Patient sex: M
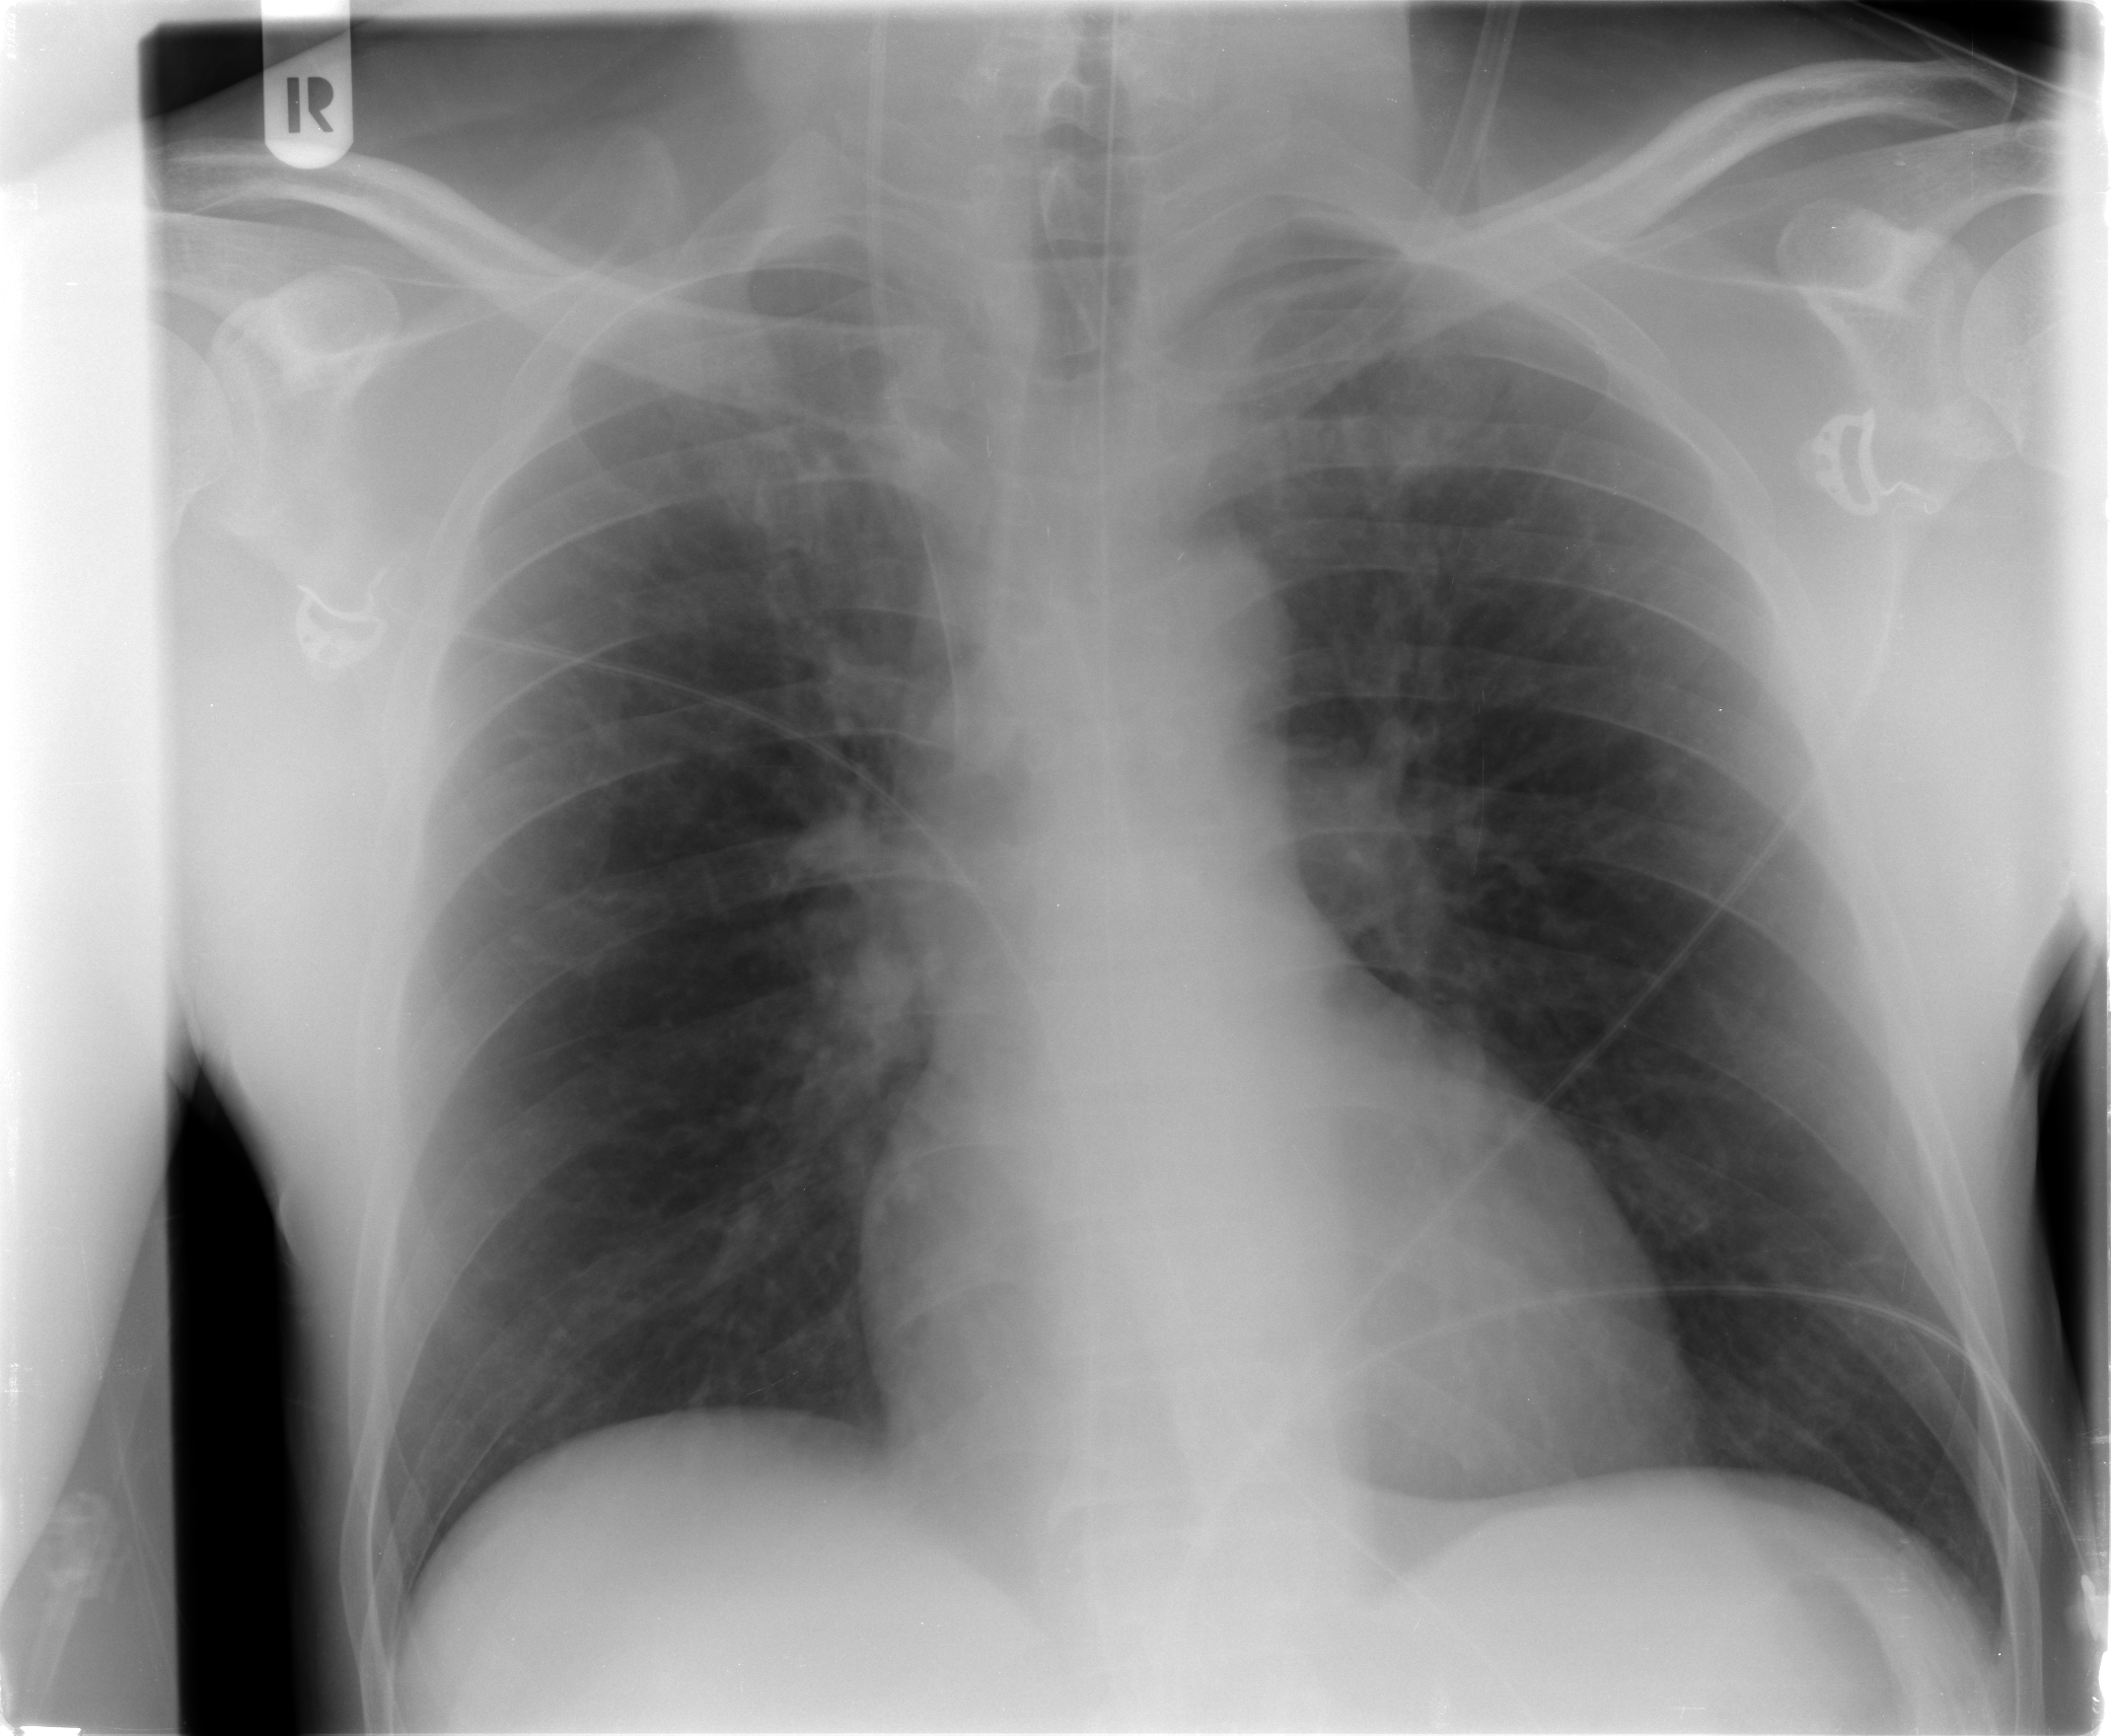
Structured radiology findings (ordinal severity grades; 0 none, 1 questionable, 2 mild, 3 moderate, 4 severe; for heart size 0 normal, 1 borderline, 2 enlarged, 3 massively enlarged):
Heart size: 0
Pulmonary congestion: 2
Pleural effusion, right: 0
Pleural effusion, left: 0
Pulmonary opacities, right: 0
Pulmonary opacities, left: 0
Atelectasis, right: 0
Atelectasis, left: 0